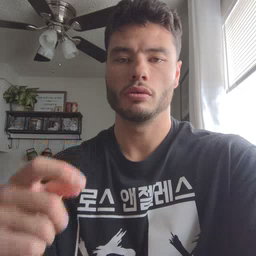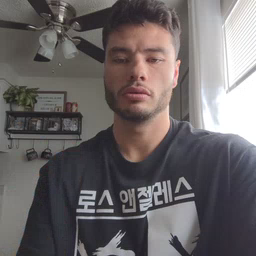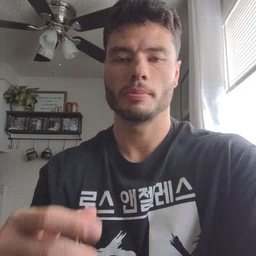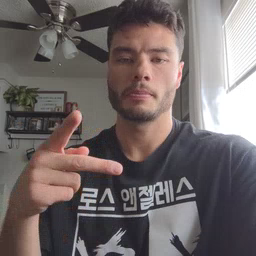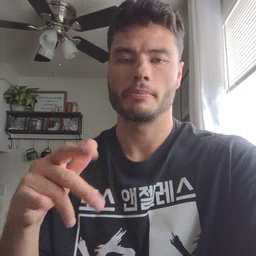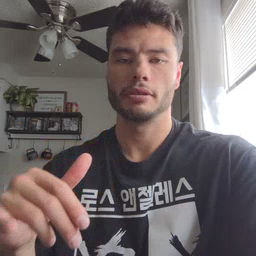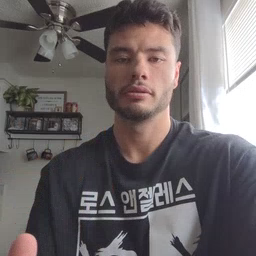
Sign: puppy